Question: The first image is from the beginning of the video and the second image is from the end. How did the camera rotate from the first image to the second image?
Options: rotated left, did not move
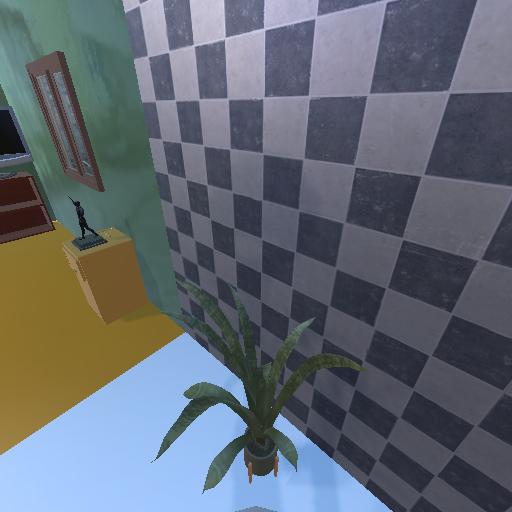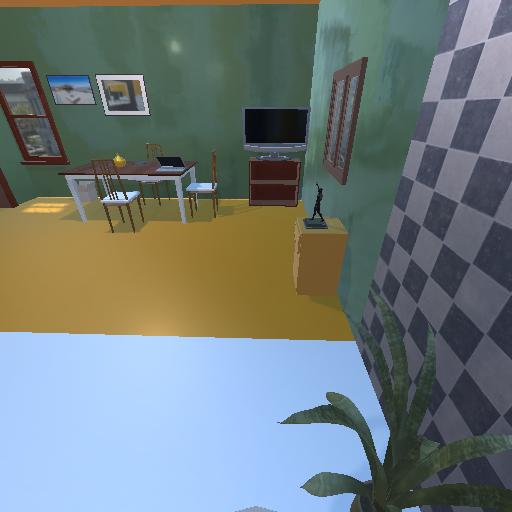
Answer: rotated left